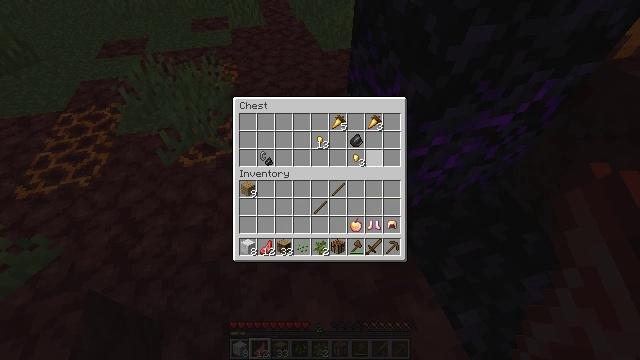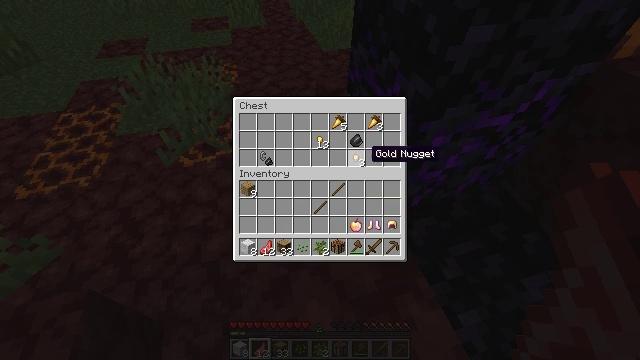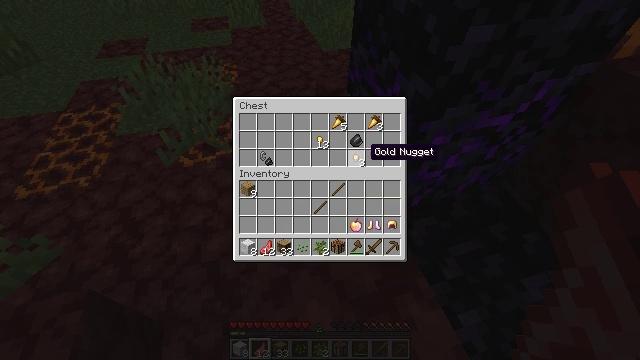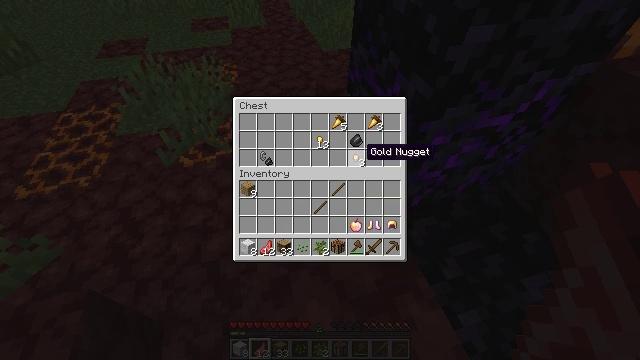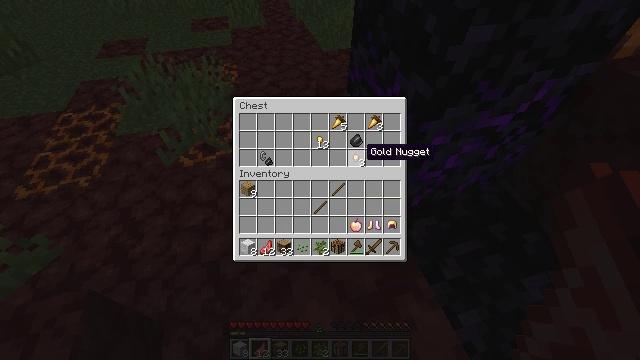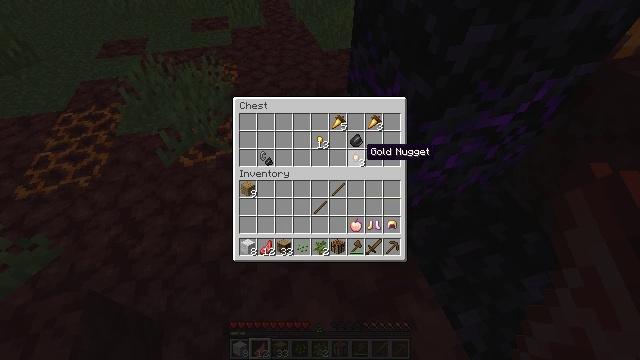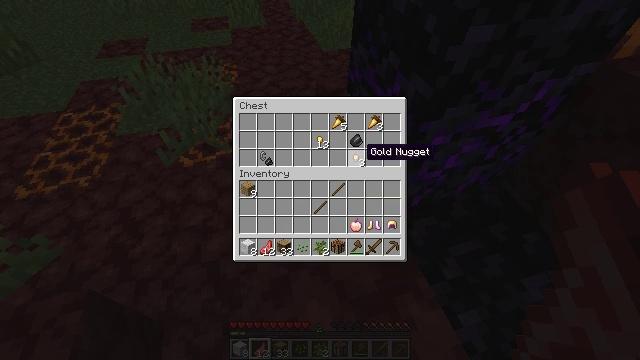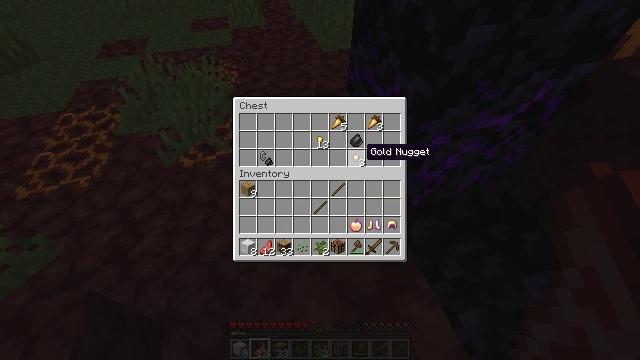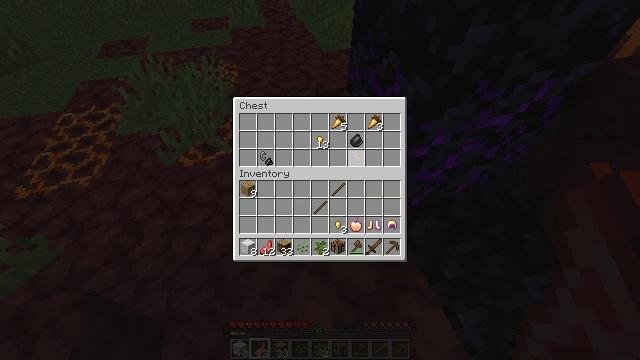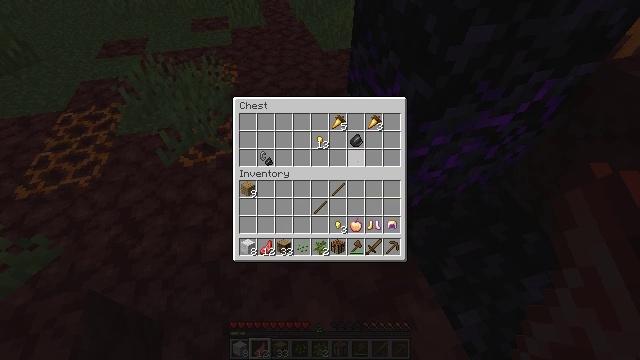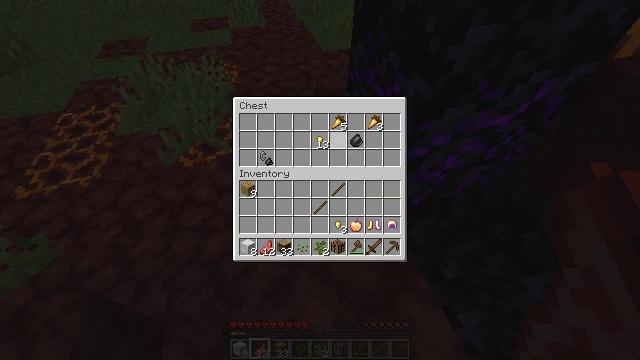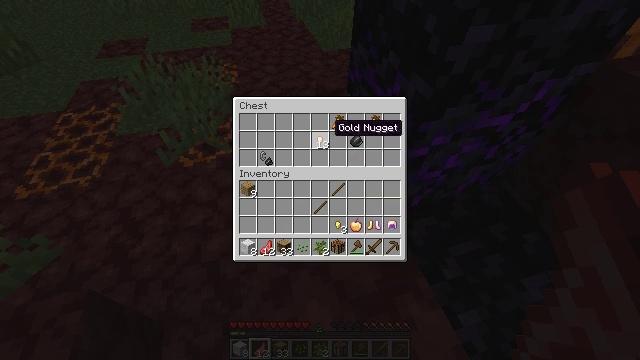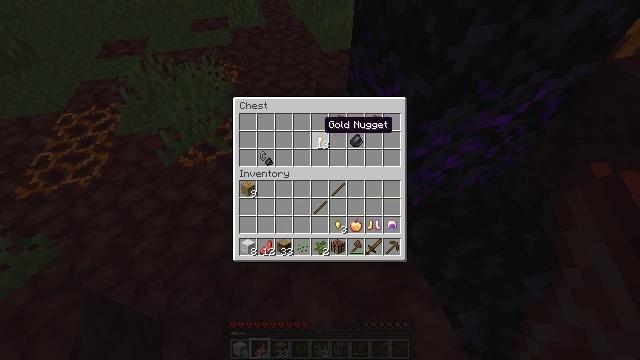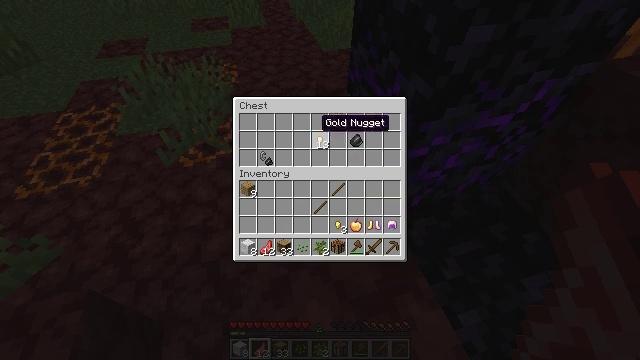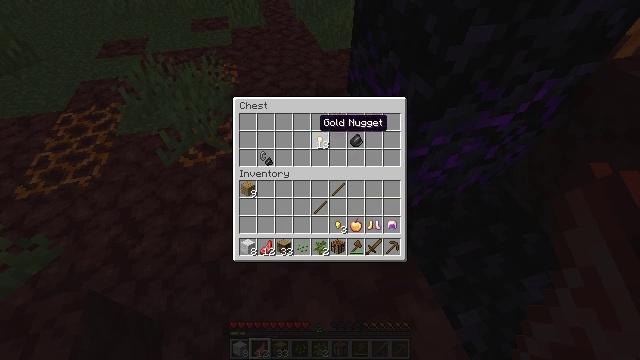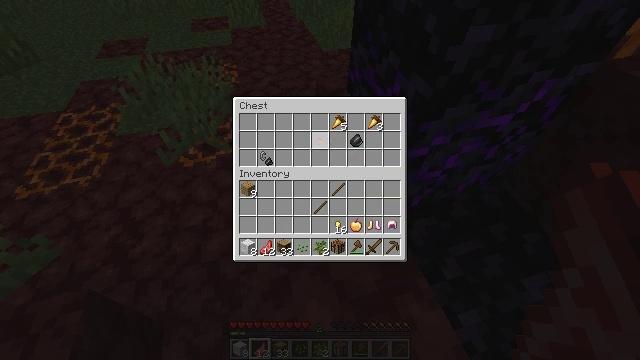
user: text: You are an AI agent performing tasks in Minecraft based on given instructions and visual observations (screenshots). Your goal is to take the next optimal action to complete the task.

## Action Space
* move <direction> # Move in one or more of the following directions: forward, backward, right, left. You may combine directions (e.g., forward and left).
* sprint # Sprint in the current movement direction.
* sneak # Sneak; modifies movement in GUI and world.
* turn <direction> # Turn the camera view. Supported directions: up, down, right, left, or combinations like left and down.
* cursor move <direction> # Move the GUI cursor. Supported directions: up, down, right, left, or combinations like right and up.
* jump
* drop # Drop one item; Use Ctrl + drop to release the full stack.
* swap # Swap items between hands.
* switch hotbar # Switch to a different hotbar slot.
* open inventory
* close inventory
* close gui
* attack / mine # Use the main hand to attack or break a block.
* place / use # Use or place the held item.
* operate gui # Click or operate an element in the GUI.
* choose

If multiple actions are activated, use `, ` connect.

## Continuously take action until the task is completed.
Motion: motion action
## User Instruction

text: Retrieve the brewing stand by breaking it.
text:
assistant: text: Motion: no_op
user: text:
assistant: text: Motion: no_op
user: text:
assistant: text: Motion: no_op
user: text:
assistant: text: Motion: sneak
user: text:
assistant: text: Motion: sneak
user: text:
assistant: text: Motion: sneak
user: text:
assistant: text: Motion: sneak
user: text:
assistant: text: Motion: sneak, operate gui
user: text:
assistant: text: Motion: sneak, operate gui
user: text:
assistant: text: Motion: sneak, cursor move left and up
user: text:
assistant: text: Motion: sneak, cursor move left
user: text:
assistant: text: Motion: sneak, cursor move left
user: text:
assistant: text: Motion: sneak
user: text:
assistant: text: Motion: sneak
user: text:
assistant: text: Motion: sneak, operate gui
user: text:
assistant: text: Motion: sneak, operate gui
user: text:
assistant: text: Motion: sneak
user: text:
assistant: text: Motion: sneak
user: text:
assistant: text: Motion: sneak
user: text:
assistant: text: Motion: sneak
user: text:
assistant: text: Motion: sneak
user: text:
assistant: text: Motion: sneak, cursor move right
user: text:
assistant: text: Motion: sneak
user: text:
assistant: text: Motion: sneak
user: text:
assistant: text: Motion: sneak
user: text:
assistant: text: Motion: sneak, operate gui
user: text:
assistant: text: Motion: sneak, operate gui
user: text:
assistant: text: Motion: sneak
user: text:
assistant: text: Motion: sneak
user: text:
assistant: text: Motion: sneak